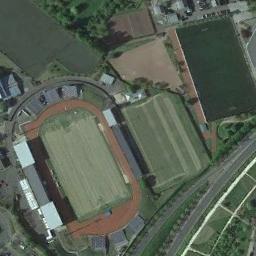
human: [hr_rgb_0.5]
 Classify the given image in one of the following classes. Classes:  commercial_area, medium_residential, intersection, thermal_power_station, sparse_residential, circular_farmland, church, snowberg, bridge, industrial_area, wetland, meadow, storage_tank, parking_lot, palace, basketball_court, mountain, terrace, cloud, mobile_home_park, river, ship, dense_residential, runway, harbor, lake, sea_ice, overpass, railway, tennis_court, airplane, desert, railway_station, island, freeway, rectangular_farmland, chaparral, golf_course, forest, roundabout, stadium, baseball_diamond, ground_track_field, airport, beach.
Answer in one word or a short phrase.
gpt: ground_track_field